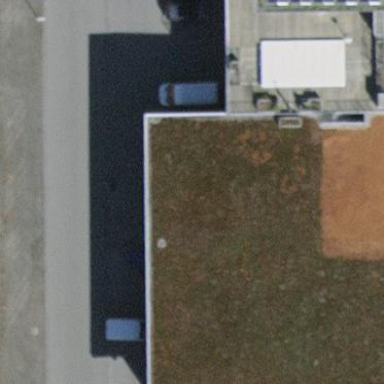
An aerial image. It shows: Industrial building.